Question: How can i create the layout like i attached in the background as normal any layout.From that layout when i click any or get back to that layout, the overlay layout should come with any form fields buttons or text ...any
Thanks in advance.

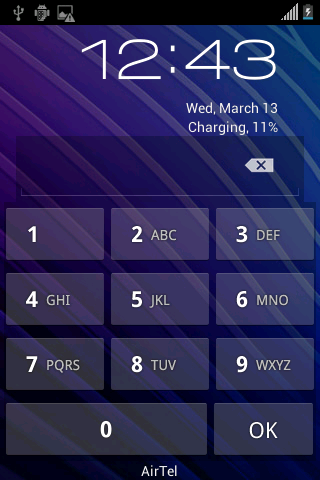
Answer: Use RelativeLayout or FrameLayout. The last child view will overlay everything else.
To be sure the overlay view is on top, you can call 'ViewGroup.bringChildViewToFront()' on the relative layout.
Example:
'''
<FrameLayout
xmlns:android="http://schemas.android.com/apk/res/android"
android:orientation="vertical"
android:layout_width="fill_parent"
android:layout_height="fill_parent"
android:id="@+id/root_view">
<EditText
android:layout_width="fill_parent"
android:id="@+id/editText1"
android:layout_height="fill_parent">
</EditText>
<EditText
android:layout_width="fill_parent"
android:id="@+id/editText2"
android:layout_height="fill_parent">
<requestFocus></requestFocus>
</EditText>
</FrameLayout>
'''
In this layout, editText2 will cover the editText1